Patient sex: M
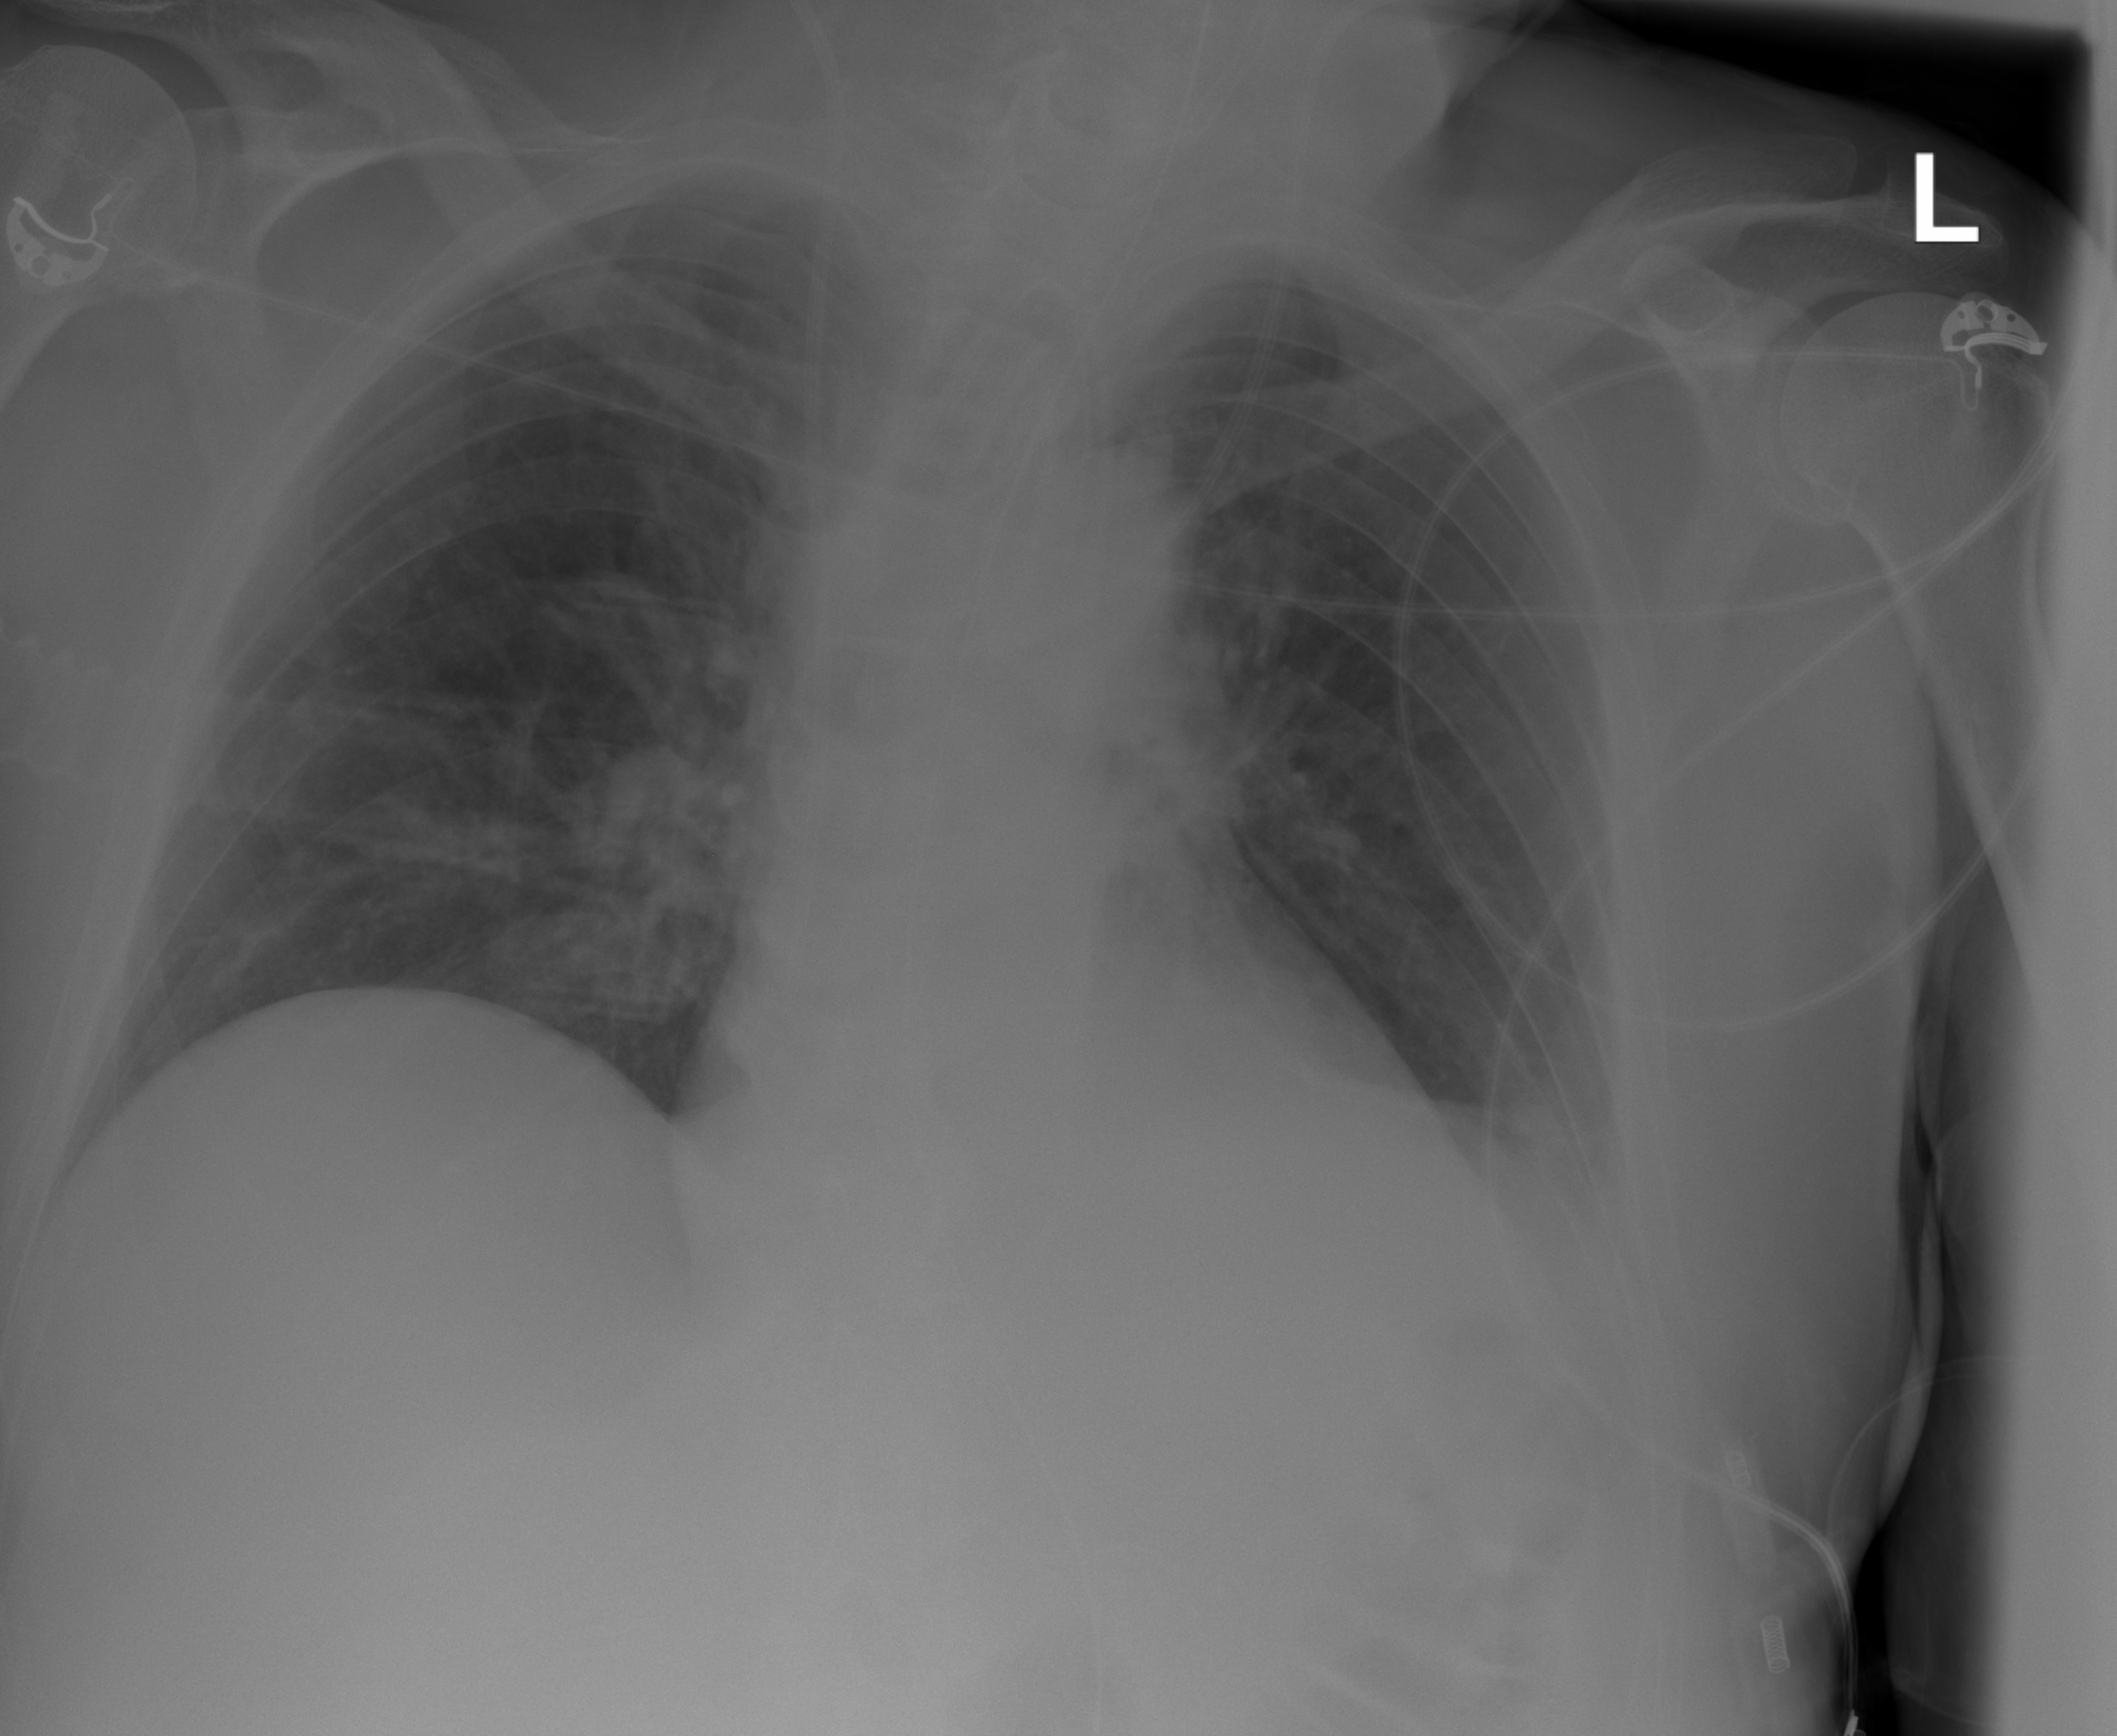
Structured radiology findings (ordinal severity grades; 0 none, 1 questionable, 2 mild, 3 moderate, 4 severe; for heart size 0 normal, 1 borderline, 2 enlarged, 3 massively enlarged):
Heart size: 0
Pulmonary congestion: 1
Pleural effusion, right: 0
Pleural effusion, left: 1
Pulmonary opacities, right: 1
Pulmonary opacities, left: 1
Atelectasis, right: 2
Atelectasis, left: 2